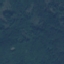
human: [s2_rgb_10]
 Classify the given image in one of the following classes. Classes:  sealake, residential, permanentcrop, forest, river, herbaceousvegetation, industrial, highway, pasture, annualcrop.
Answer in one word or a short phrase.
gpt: Forest